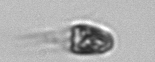
Label: Balanion